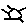
Label: sun